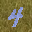
Label: 4